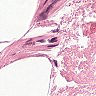
Metastatic tissue present: no